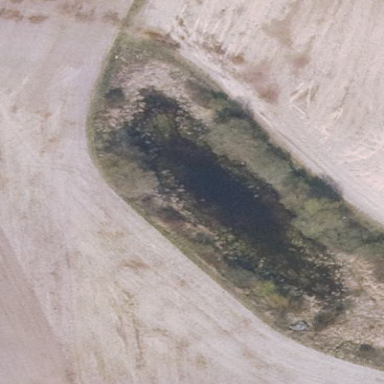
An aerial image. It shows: Pond with natural water.